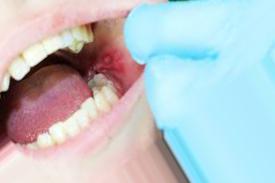
Condition: Mouth Ulcer